Field crop: maize
Growth stage: 2
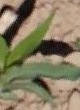
Species: maize